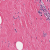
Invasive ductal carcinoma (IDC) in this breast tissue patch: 0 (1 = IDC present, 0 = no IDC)